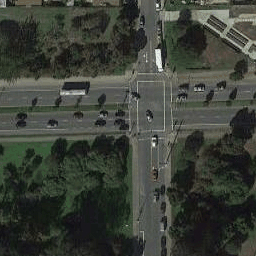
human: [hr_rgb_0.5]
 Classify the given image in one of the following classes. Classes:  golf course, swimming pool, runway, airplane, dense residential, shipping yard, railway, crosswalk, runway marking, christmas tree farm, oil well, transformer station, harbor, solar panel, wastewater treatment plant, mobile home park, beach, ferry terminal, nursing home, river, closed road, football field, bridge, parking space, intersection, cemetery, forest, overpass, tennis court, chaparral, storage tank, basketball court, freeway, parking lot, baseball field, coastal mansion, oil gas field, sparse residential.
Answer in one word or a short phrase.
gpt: intersection